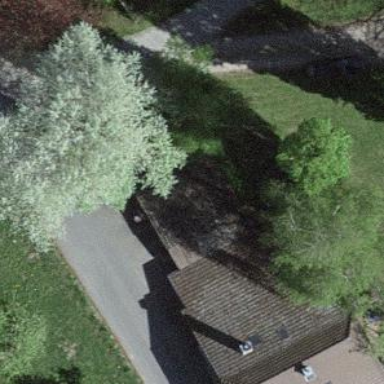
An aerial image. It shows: Garage building.